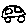
Label: car